Question: I have a PHP code that generates a calendar. I'm trying to highlight the current date in this following code:
'''
<?php
require("aacfs.php");
define("ADAY", (60*60*24));
if ((!isset($_POST['month'])) || (!isset($_POST['year']))) {
$nowArray = getdate();
$month = $nowArray['mon'];
$year = $nowArray['year'];
} else {
$month = $_POST['month'];
$year = $_POST['year'];
}
$start = mktime(12,0,0,$month,1,$year);
$firstDayArray = getdate($start);
?>
<html>
<head>
<title><?php echo "Calendar: ".$firstDayArray['month']." " . $firstDayArray['year']; ?></title>
</head>
<script type="text/javascript">
function eventWindow(url) {
var width = 500;
var height = 500;
var left = parseInt((screen.availWidth/2) - (width/2));
var top = parseInt((screen.availHeight/2) - (height/2));
var windowFeatures = "width=" + width + ",height=" + height + ",status,resizable,left=" + left + ",top=" + top + "screenX=" + left + ",screenY=" + top;
event_popupWin = window.open(url, "subWind", windowFeatures, "POS", 'event', 'resizable=yes,scrollbars=yes,toolbar=no,width=400,height=400');
event_popupWin.opener = self;
}
</script>
<script type="text/javascript">
function hiliteToday(){
var nDate = new Date();
nDate = nDate.getDate();
var nTable = document.getElementById('currMonth');
nRows = nTable.rows.length;
nCells = nTable.rows[0].cells.length;
for (i=0; i<nRows; i++)
{
for (n=0; n<nCells; n++)
{
var tmp = nTable.rows[i].cells[n].innerHTML;
tmp = tmp.split("<");
if (tmp[0] == nDate){nTable.rows[i].cells[n].style.backgroundColor = 'cyan'}
}
}
}
window.onload=hiliteToday;
</script>
<body>
<h1><center>Select a Month/Year</center></h1>
<center><form method="post" action="<?php echo $_SERVER['PHP_SELF']; ?>">
<select name="month">
<?php
$months = Array("January", "February", "March", "April", "May", "June", "July", "August", "September", "October", "November", "December");
for ($x=1; $x<=count($months); $x++){
echo "<option value="$x"";
if ($x == $month){
echo " selected";
}
echo ">".$months[$x-1]."</option>";
}
?>
</select>
<select name="year">
<?php
for ($x=2012; $x<=2027; $x++){
echo "<option";
if ($x == $year){
echo " selected";
}
echo ">$x</option>";
}
?>
</select>
<input type="submit" name="submit" value="Go">
</form></center>
<br />
<?php
$days = Array("Sun", "Mon", "Tue", "Wed", "Thu", "Fri", "Sat");
echo "<center><table border="1" cellpadding="5" id="currMonth"><tr>
";
foreach ($days as $day) {
echo "<td style="background-color: #CCCCCC; text-align: center; width: 14%">
<strong>$day</strong></td>
";
}
for ($count=0; $count < (6*7); $count++) {
$dayArray = getdate($start);
if (($count % 7) == 0) {
if ($dayArray["mon"] != $month) {
break;
} else {
echo "</tr><tr>
";
}
}
if ($count < $firstDayArray["wday"] || $dayArray["mon"] != $month) {
echo "<td>&nbsp;</td>
";
} else {
$chkEvent_sql = "SELECT acode FROM reservation WHERE month(etd) = '".$month."' AND dayofmonth(etd) = '".$dayArray["mday"]."' AND year(etd) = '".$year."' ORDER BY etd";
$chkEvent_res = mysql_query($chkEvent_sql) or die(mysql_error());
if (mysql_num_rows($chkEvent_res) > 0) {
$event_title = "<br/>";
while ($ev = mysql_fetch_array($chkEvent_res)) {
$event_title .= stripslashes($ev["acode"])."<br/>";
}
mysql_free_result($chkEvent_res);
} else {
$event_title = "";
}
echo "<td valign="top"><a href="javascript:eventWindow('event.php?m=".$month."&d=".$dayArray["mday"]."&y=$year');">".$dayArray["mday"]."</a><br/>".$event_title."</td>
";
unset($event_title);
$start += ADAY;
}
}
echo "</tr></table></center>";
mysql_close();
?>
</br><center><a href="javascript:self.close()"><font face="consolas"><b>Close</b></font></a></center>
</body>
</html>
'''
but it doesn't seem to work. The javasript function 'hiliteToday()' is supposed to do work since I'm binding it in the '<table id='currMonth'>' but I don't get any result. What am I doing wrong? Please help me. Thanks in advance!
EDIT: Here's how the calendar looks like:

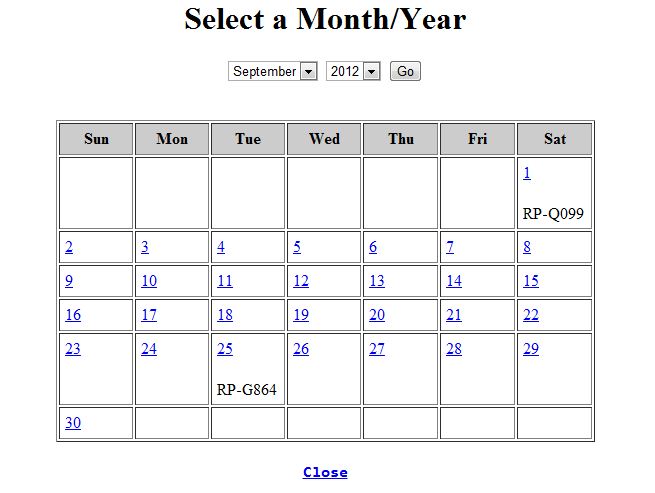
Answer: You are checking with if (tmp[0] == nDate), if the table cell has the current day. In example "21" for today.
But you never set only days to your table cells.
Change your 2nd for-loop to:
'''
for (n=0; n<nCells; n++)
{
var tmp = nTable.rows[i].cells[n].innerHTML;
if (tmp.search(nDate)!=-1){nTable.rows[i].cells[n].style.backgroundColor = 'cyan'}
}
'''
Your content of each cell is something like
'''
<a href="">DAYOFMONTH</a>Title
'''
You are splitting for ">" now, so you got your day of month in tmp[1]. With "search" you search in a string for an regular expression.
EDIT:
'''
<script type="text/javascript">
function hiliteToday(){
var nDate = new Date();
var sDate = nDate.getMonth()+1 + "_" + nDate.getDate();
document.getElementById(sDate).style.backgroundColor = 'cyan';
}
window.onload=hiliteToday;
</script>
'''
Change your PHP echo to:
'''
echo "<td id="".$month."_".$dayArray["mday"]."" valign="top"><a href="javascript:eventWindow('event.php?m=".$month."&d=".$dayArray["mday"]."&y=$year');">".$dayArray["mday"]."</a><br/>asdas</td>
";
'''